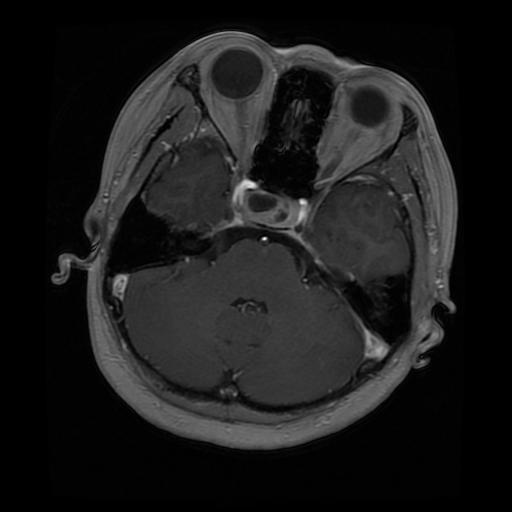
Label: pituitary